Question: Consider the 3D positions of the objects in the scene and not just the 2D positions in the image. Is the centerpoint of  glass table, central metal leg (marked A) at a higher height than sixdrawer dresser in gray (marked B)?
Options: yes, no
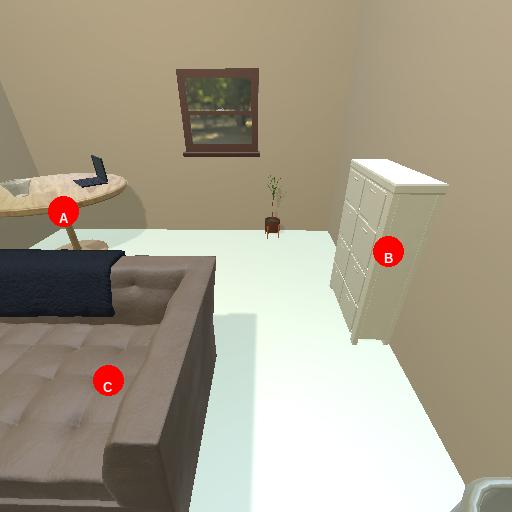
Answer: yes